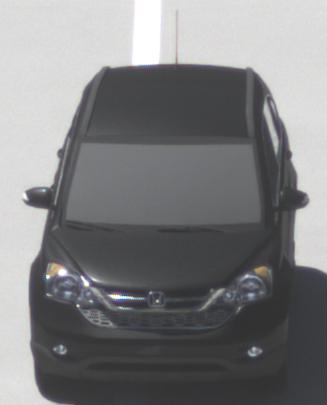
Make: Honda
Model: CR-V
Detailed model: CR-V (III) (04/10 - 10/12)
Model produced from: 2010
Model produced until: 2012
Doors: 5
Color: black
Road condition: dry road
Daytime: midday
Contrast: high contrast